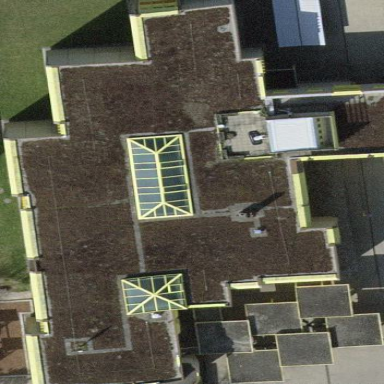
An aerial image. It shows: School building.